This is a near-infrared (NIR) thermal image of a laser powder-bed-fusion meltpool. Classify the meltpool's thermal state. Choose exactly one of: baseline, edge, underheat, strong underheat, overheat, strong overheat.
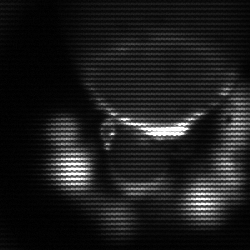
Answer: edge